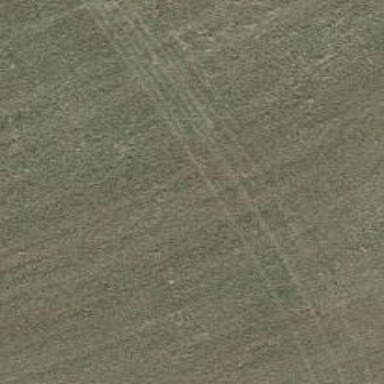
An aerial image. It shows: Track with grade5 tracktype.